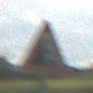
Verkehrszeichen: SteinschlagLinks
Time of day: MorningAfternoon
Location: Outdoor (Nature)
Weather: PartlyCloudy
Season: NotSpecified
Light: Natural